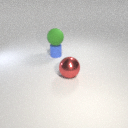
large green rubber sphere above small blue rubber cylinder